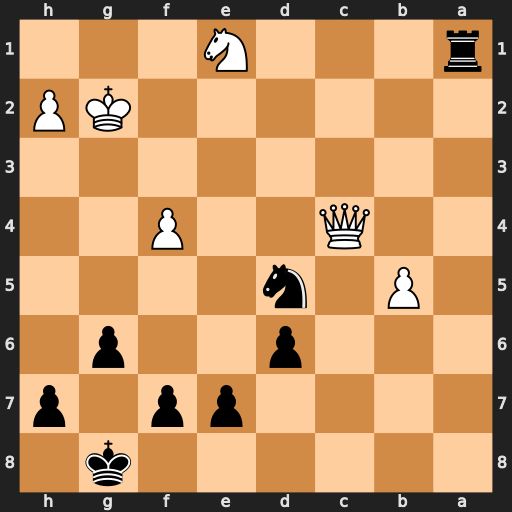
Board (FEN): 6k1/4pp1p/3p2p1/1P1n4/2Q2P2/8/6KP/r3N3
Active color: b
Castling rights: -
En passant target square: -
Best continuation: Ne3+ Kg3 Nxc4